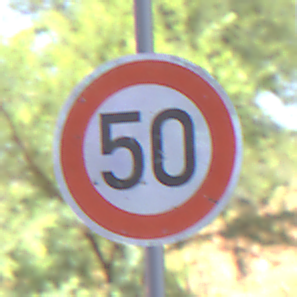
Verkehrszeichen: Geschwindigkeit50
Umgebung: Roofed, Underpass
Tageszeit: Midday
Wetter: Clear
Licht: Natural
Jahreszeit: NotSpecified
Kontrast: LowContrast